Question: Please take a look to this simple jsfiddle: <URL>

In our object can we use another word than 'children' to indicate where extract data from? (all examples I see follow this data structure, see below). Where should we indicate that?
I consider my code quite deficient (see the jsfiddle), as I am forced to declare two times the 'group' parameter in order to show/hide childrens from a group/parent.
There would be no way to directly select group1's children nodes and apply animations over? I want a much more complex data structure in the future, so I need to know this kind of basics before.
Current data structure:
'''
data = {
name:'root',
group:'no_group',
children:[
{
group: 'group1',
children:[
{ group:'group1',name:'a1',value:10,color:'red' },
{ group:'group1',name:'a2',value:40,color:'lightcoral' }
]
}
, { .... }
'''
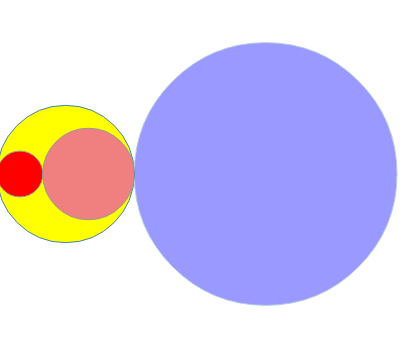
Answer: In D3's <URL>, including a "parent" attribute. So you can avoid specifying a "group" attribute, and use "parent" instead when selecting the children of a particular node:
'''
d3.selectAll("circle").filter(function(d) { return d.parent.name === "foo"; });
'''
Alternatively, you can compare by object reference if you have a reference to the node object itself.
'''
var parent = nodes.filter(function(d) { return d.name === "foo"; });
d3.selectAll("circle").filter(function(d) { return d.parent === parent; });
'''
Here I'm assuming that each node has a "name" attribute.
You also mentioned using retrieving children from a different attribute. Yes, this can be achieved using the <URL>. Note that this will store a node's children in an attribute called "children" on that node, overwriting anything that may be there already.